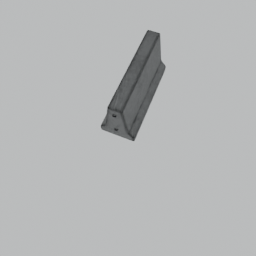
Label: architecture